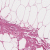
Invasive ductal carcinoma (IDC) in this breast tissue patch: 0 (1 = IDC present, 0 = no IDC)